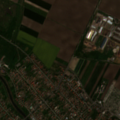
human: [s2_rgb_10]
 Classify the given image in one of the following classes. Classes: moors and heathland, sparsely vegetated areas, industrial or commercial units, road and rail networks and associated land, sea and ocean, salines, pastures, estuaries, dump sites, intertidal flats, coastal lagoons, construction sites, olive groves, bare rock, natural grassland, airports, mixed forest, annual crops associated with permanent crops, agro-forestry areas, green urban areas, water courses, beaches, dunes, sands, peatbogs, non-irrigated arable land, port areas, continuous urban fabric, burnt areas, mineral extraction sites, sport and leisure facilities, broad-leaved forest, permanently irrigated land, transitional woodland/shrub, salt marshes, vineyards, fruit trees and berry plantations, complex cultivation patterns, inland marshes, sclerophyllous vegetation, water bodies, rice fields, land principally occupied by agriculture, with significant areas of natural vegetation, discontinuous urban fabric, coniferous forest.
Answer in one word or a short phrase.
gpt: discontinuous urban fabric, industrial or commercial units, non-irrigated arable land, complex cultivation patterns, water courses